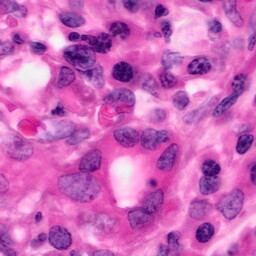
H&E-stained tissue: Pancreatic